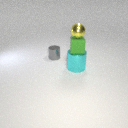
large cyan metal cylinder below small yellow metal sphere